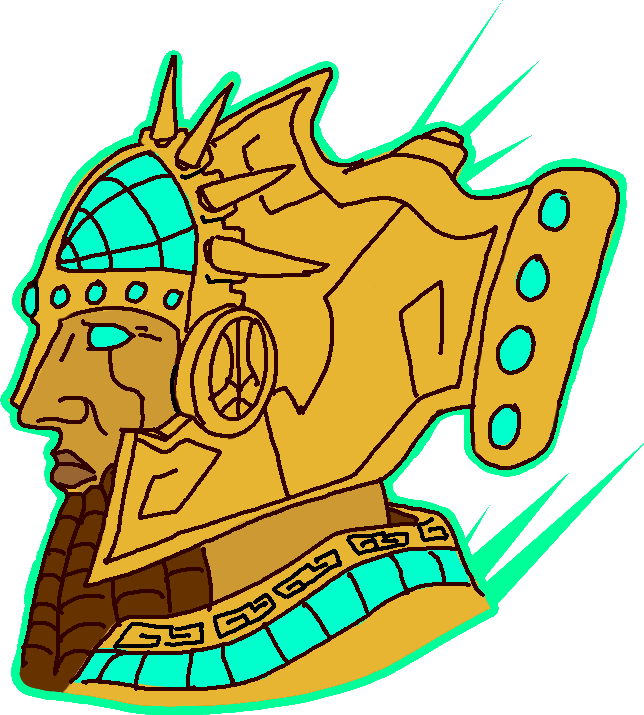
Label: 4_Yes_Chad